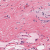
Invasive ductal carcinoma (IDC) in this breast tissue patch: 0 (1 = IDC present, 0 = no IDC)